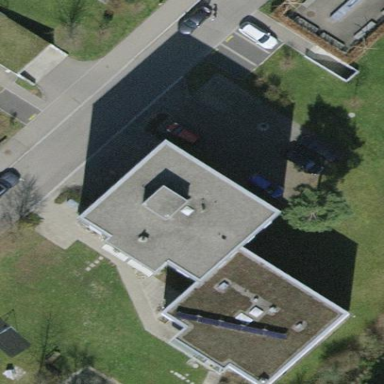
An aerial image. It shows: Flat-roofed apartment building.